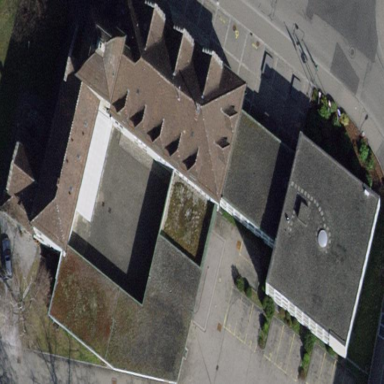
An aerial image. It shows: Courthouse building.